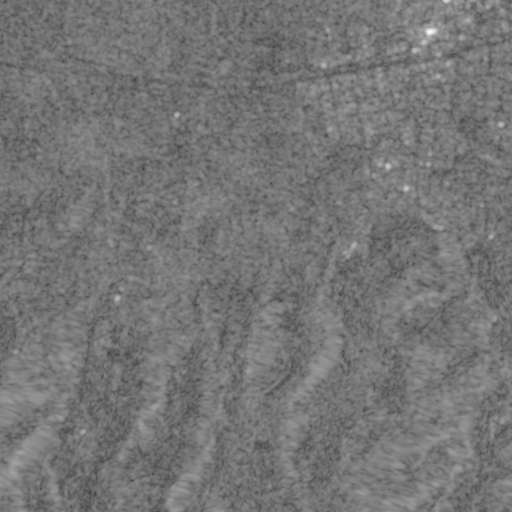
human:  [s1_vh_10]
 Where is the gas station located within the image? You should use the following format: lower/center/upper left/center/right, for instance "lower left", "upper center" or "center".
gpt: The gas station is located in the upper right of the image.
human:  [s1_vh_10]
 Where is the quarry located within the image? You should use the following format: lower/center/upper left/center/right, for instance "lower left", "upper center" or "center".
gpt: The quarry is located in the lower right of the image.
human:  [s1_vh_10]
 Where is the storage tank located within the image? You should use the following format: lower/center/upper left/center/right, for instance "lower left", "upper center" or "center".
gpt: The storage tank is located in the upper center of the image.
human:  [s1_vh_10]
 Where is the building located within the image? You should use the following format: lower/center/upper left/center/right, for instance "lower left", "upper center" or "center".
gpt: There is no building in the image.

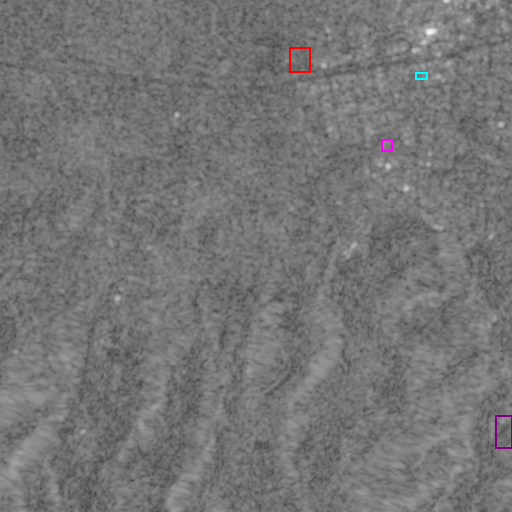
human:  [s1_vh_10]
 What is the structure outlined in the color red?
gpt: The structure outlined in red is a park.
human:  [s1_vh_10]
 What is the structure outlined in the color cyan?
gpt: The structure outlined in cyan is a parking lot.
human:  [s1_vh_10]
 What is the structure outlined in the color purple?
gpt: The structure outlined in purple is a quarry.
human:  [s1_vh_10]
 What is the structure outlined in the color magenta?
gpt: The structure outlined in magenta is a building.
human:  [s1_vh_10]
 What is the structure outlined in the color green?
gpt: There is no green outline.